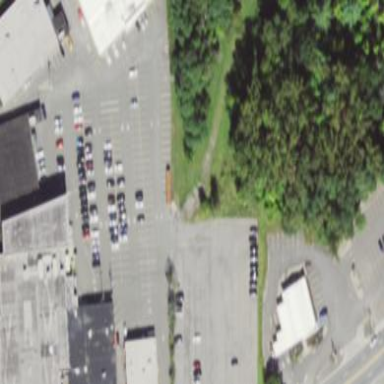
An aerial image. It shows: Parking area.